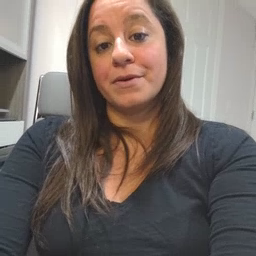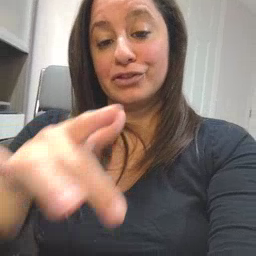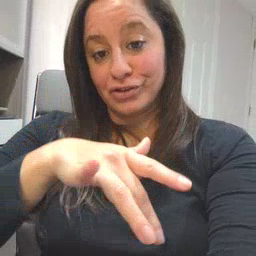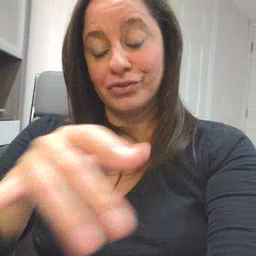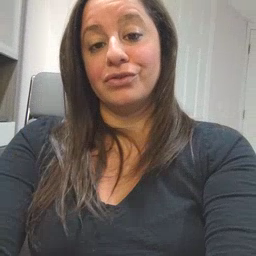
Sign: touch